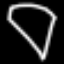
Label: diamond